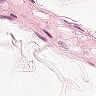
Metastatic tissue present: no